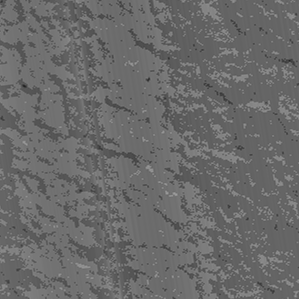
Label: frost